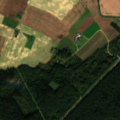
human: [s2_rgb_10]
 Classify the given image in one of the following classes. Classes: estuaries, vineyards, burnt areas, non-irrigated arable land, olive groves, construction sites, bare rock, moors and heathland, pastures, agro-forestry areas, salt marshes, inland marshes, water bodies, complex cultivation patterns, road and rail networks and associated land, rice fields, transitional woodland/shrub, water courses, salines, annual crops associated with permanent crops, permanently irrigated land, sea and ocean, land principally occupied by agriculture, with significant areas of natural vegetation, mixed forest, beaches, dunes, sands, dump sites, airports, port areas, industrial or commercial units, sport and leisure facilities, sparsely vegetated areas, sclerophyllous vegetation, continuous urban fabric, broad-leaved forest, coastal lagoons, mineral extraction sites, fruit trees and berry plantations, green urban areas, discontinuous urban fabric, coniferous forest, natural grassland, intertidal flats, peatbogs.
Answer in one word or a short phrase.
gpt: non-irrigated arable land, coniferous forest